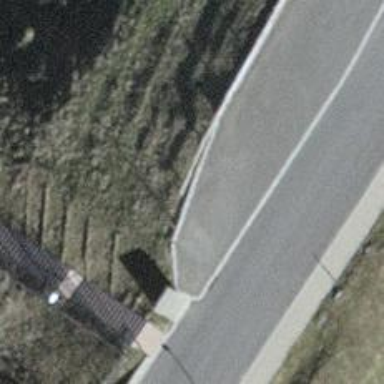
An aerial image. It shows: Retaining wall.